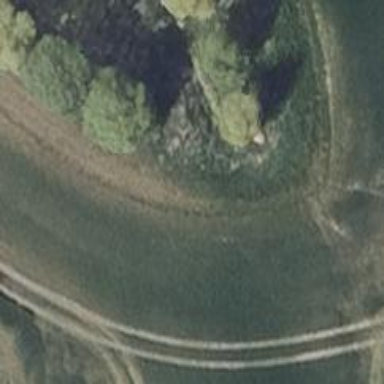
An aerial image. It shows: Hunting stand.